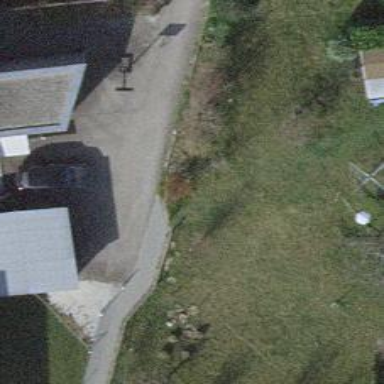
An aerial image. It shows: Fence is in the image.